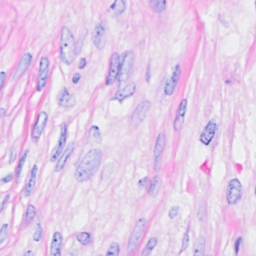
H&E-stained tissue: Breast